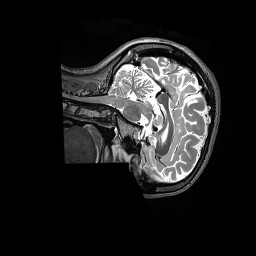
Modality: T2w
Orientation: sagittal
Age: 26
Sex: female
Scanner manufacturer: siemens
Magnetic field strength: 3 T
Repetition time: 3.2 s
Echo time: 0.562 s